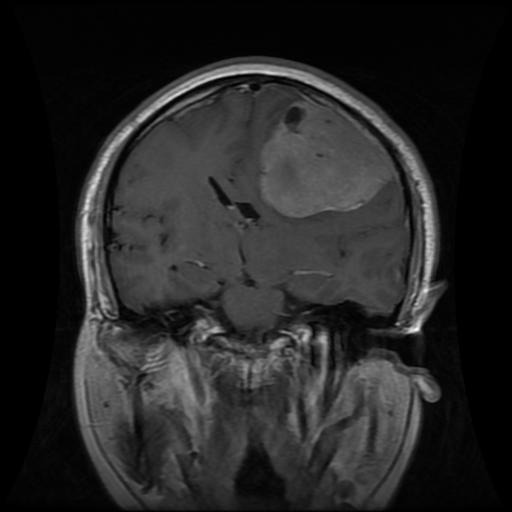
Label: meningioma